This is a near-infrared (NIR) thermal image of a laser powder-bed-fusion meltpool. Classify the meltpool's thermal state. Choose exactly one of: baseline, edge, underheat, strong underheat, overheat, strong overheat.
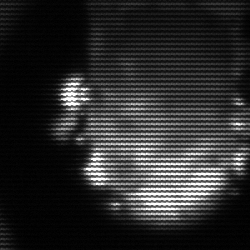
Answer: baseline